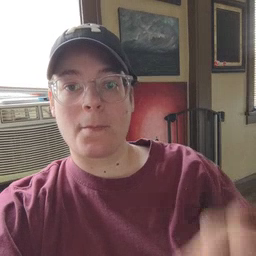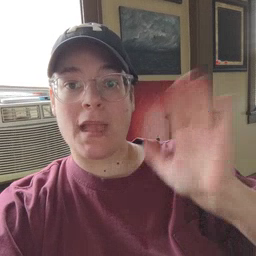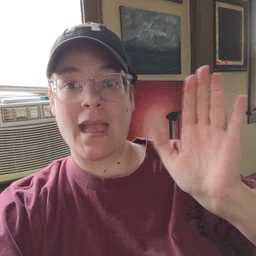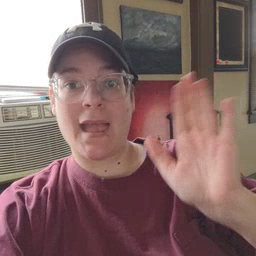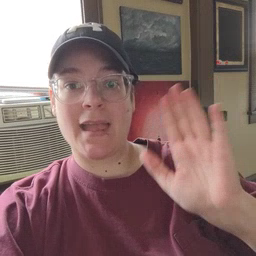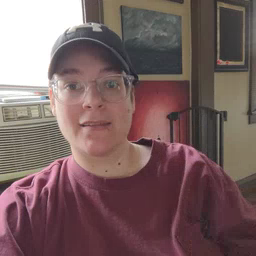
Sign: bye